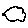
Label: cloud